Question: I am trying to create nested FB Graph API request to get images for public event.
The full JSON object is given at this gist: <URL>
What I am trying to do is to get only data.0.images object, i.e. I want to get first object from data , then to get images array, and then to pick some fields from there (source for example).
However, all my attempts (see picture below) are returning only two fields for each object inside data field.

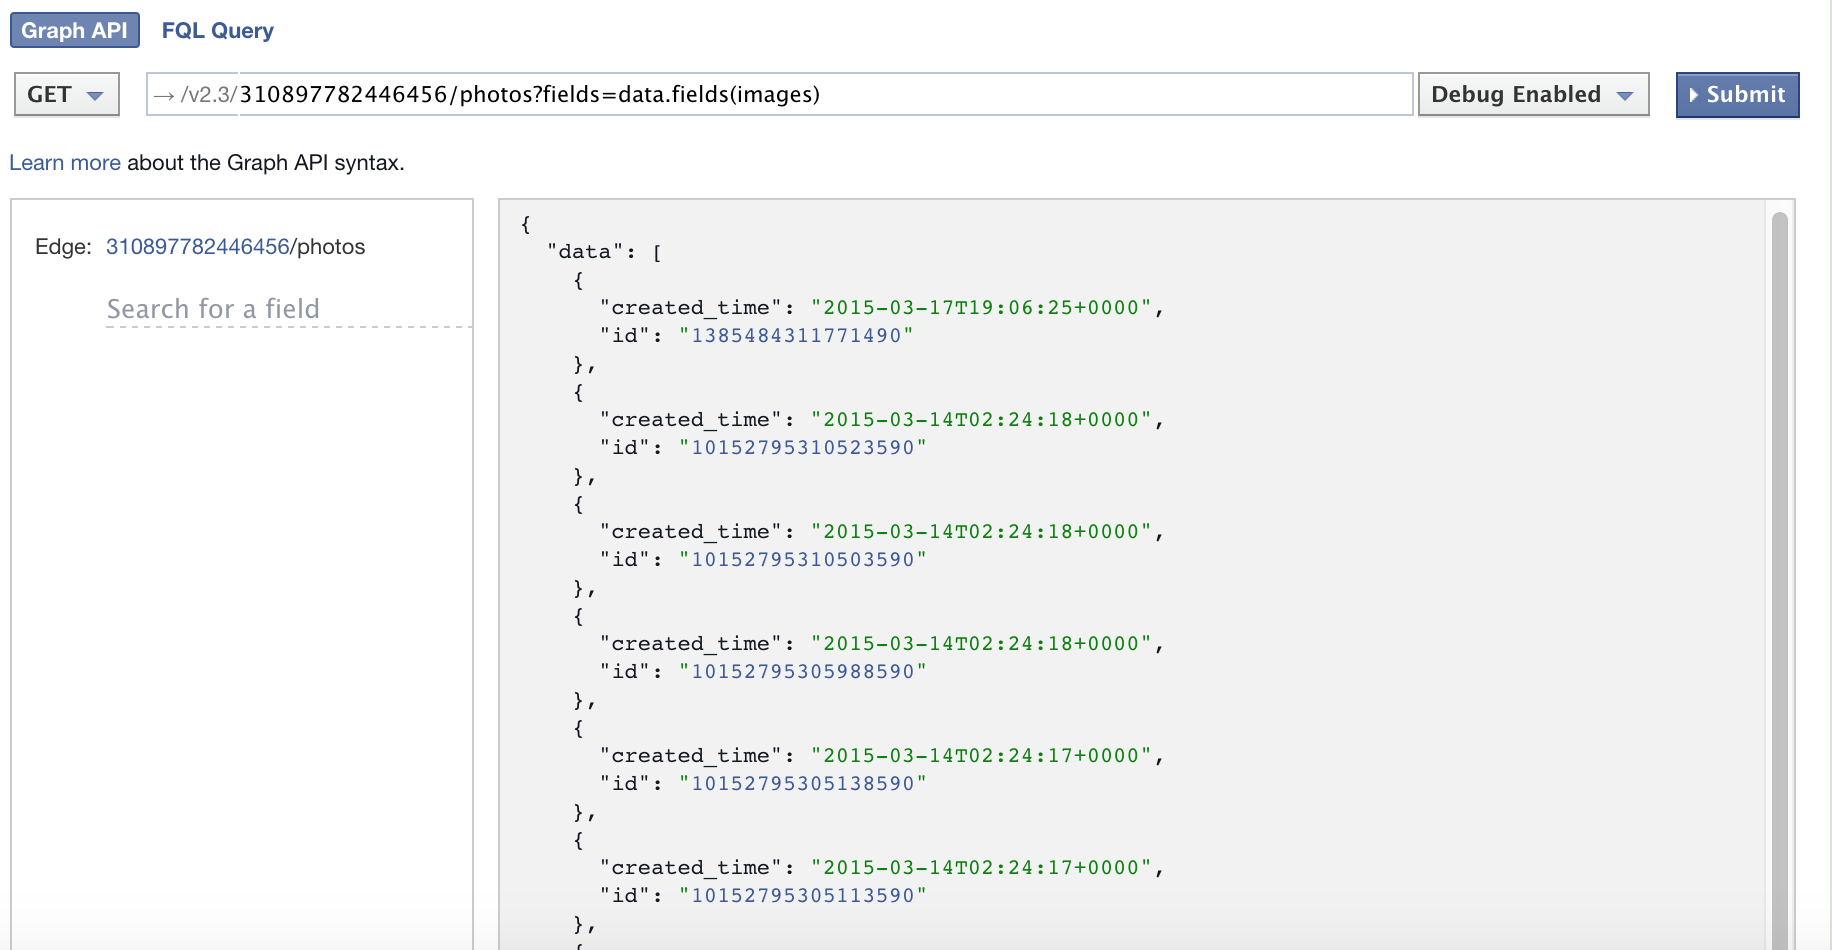
Answer: Not sure what you're trying to do, but from what I understood the query
'''
/310897782446456?fields=photos.fields(id,images{source}).limit(1)
'''
should be an example of getting the first photo, extract only some fields from the object ('id' and 'images' for example), and then get a single field ('source' for example) from the images array's objects.
- <URL>
See
- <URL>